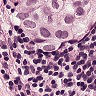
Metastatic tissue present: yes